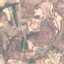
Land use / land cover class: PermanentCrop